Aerial crown-view tile of a tropical tree (Barro Colorado Island, Panama), acquired 20240813:
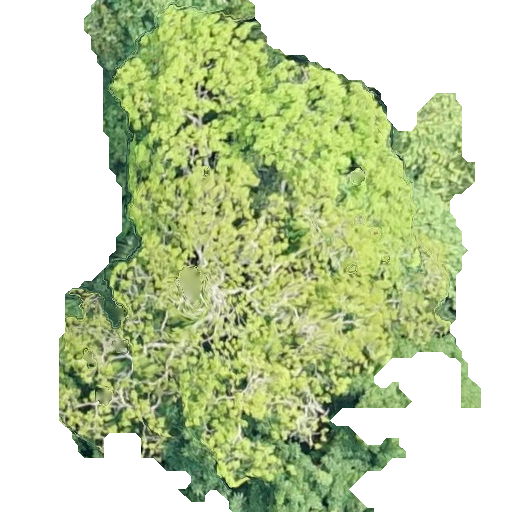
Species: Astronium graveolens
GBIF accepted scientific name: Astronium graveolens
Crown area: 243.652 m²